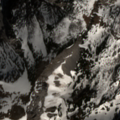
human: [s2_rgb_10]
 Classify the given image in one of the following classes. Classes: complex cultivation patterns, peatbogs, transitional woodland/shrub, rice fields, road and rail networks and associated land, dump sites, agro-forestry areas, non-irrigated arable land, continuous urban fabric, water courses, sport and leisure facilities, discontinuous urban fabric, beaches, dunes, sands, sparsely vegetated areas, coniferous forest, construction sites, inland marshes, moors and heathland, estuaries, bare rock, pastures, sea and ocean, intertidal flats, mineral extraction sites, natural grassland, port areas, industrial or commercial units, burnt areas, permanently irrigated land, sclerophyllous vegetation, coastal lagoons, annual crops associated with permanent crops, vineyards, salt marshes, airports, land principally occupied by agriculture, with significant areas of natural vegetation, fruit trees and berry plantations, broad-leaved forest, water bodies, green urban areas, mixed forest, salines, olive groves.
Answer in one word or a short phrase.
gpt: coniferous forest, natural grassland, moors and heathland, bare rock, sparsely vegetated areas